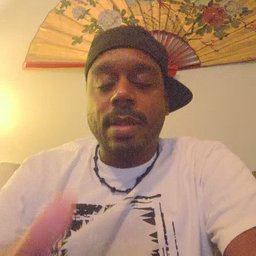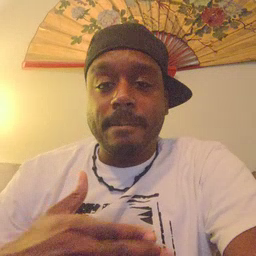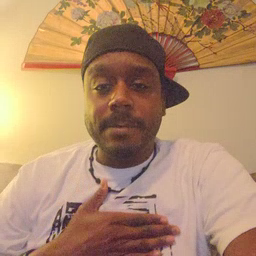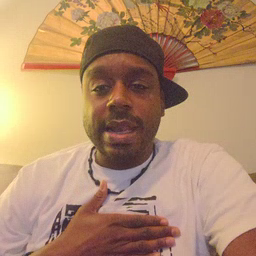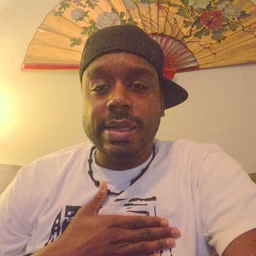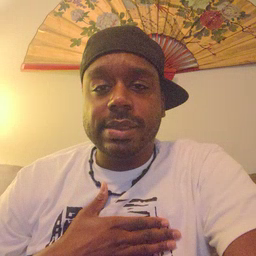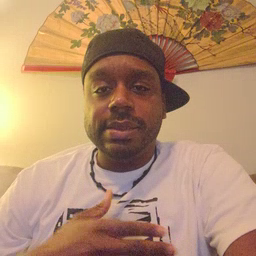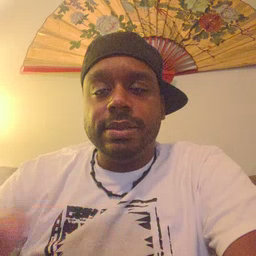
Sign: minemy